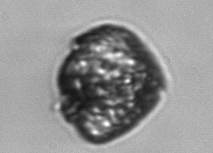
Label: Proterythropsis